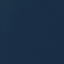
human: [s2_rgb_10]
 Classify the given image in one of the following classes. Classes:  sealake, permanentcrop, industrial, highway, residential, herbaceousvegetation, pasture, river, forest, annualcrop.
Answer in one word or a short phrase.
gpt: SeaLake